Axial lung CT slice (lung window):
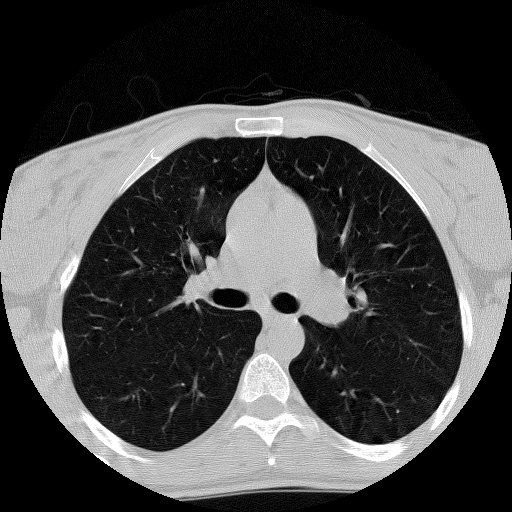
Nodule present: no